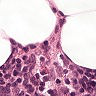
Metastatic tissue present: no